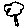
Label: tree